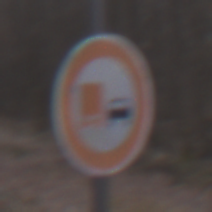
Verkehrszeichen: UeberholverbotKraftfahrzeuge
Umgebung: Outdoor, Nature
Tageszeit: Midday
Wetter: Overcast
Licht: Natural
Jahreszeit: Autumn
Kontrast: LowContrast